Aerial crown-view tile of a tropical tree (Barro Colorado Island, Panama), acquired 20250915:
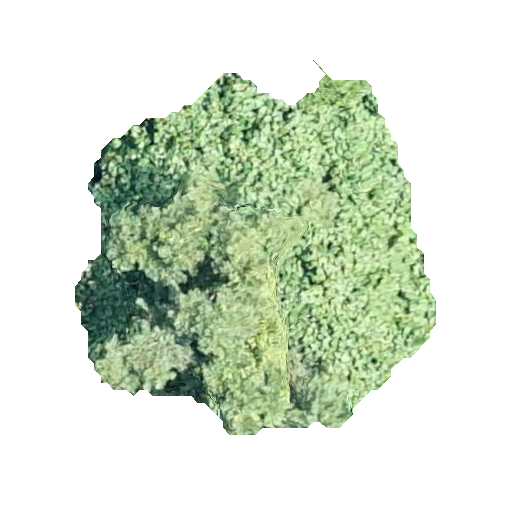
Species: Jacaranda copaia
GBIF accepted scientific name: Jacaranda copaia
Crown area: 139.196 m²